Interaction volume radius: 5 \u00c5
Interaction volume height: 40 \u00c5
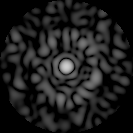
Disorder parameter: 0.855